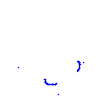
Particle: proton